Aerial crown-view tile of a tropical tree (Barro Colorado Island, Panama), acquired 20250217:
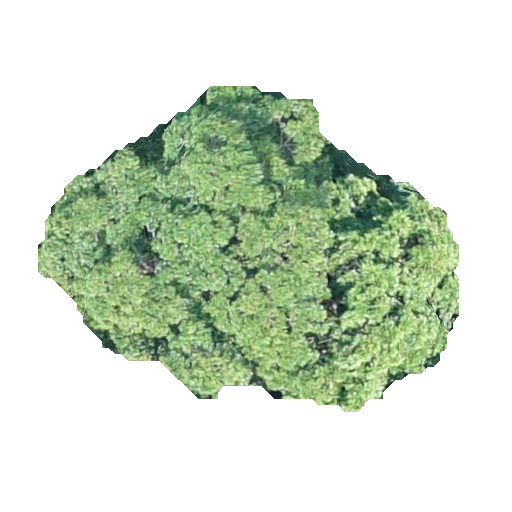
Species: Simarouba amara
GBIF accepted scientific name: Simarouba amara
Crown area: 137.232 m²